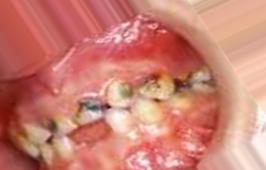
Condition: Caries